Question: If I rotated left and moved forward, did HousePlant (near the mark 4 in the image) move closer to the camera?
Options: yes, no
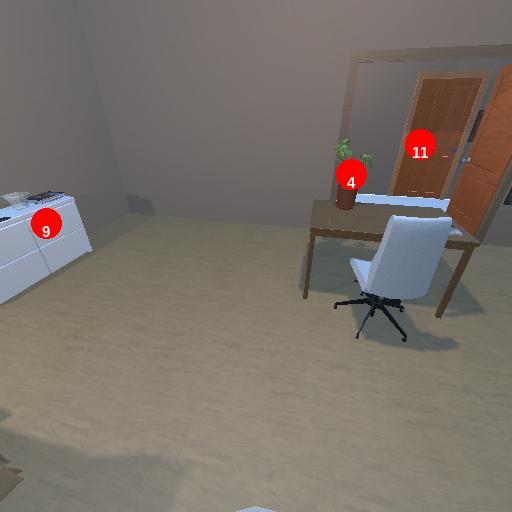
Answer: yes